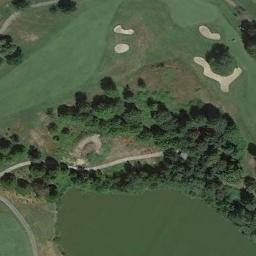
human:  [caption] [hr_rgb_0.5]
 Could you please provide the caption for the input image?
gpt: The golf course has a lake, Some fairways, Barrier trees and sandpits .

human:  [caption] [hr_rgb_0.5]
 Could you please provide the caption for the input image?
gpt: Several winding paths lead to different sand bunkers .

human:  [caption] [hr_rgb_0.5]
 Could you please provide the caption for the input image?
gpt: There are a few bunkers and a few paths on the large green lawn on the golf course and many trees .

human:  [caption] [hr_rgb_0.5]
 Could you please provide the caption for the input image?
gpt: There are numerous trees near the golf course .

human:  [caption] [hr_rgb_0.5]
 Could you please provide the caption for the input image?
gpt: There are four bunkers and some trees on the golf course .